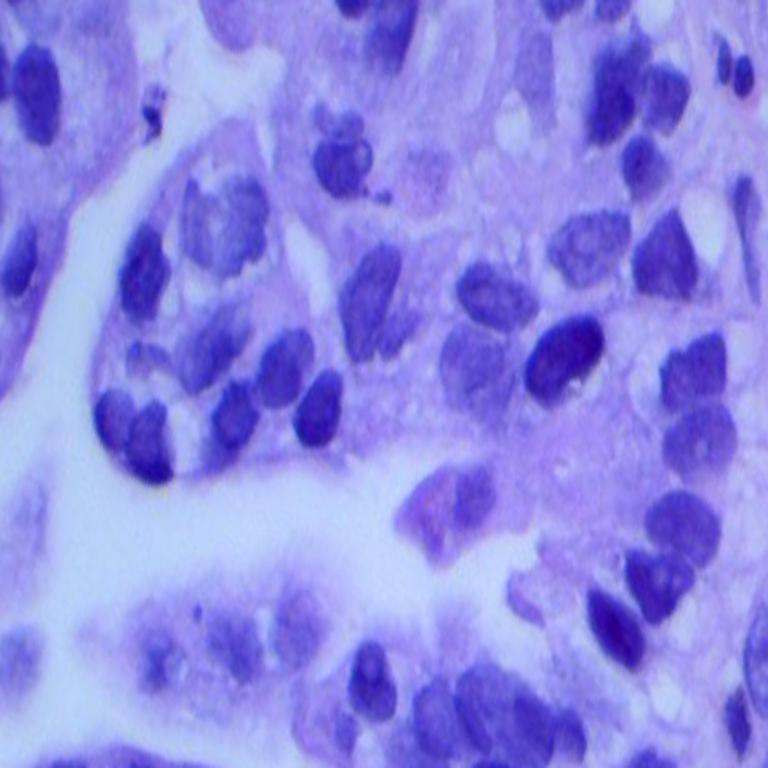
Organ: lung
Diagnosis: adenocarcinomas